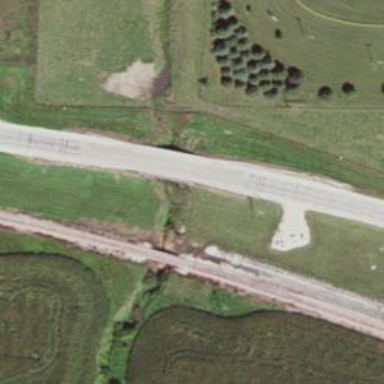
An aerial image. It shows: Bridge over railway line.